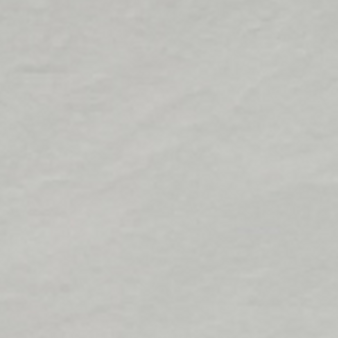
Label: other